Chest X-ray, PA view. Patient: 65 years old, sex F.
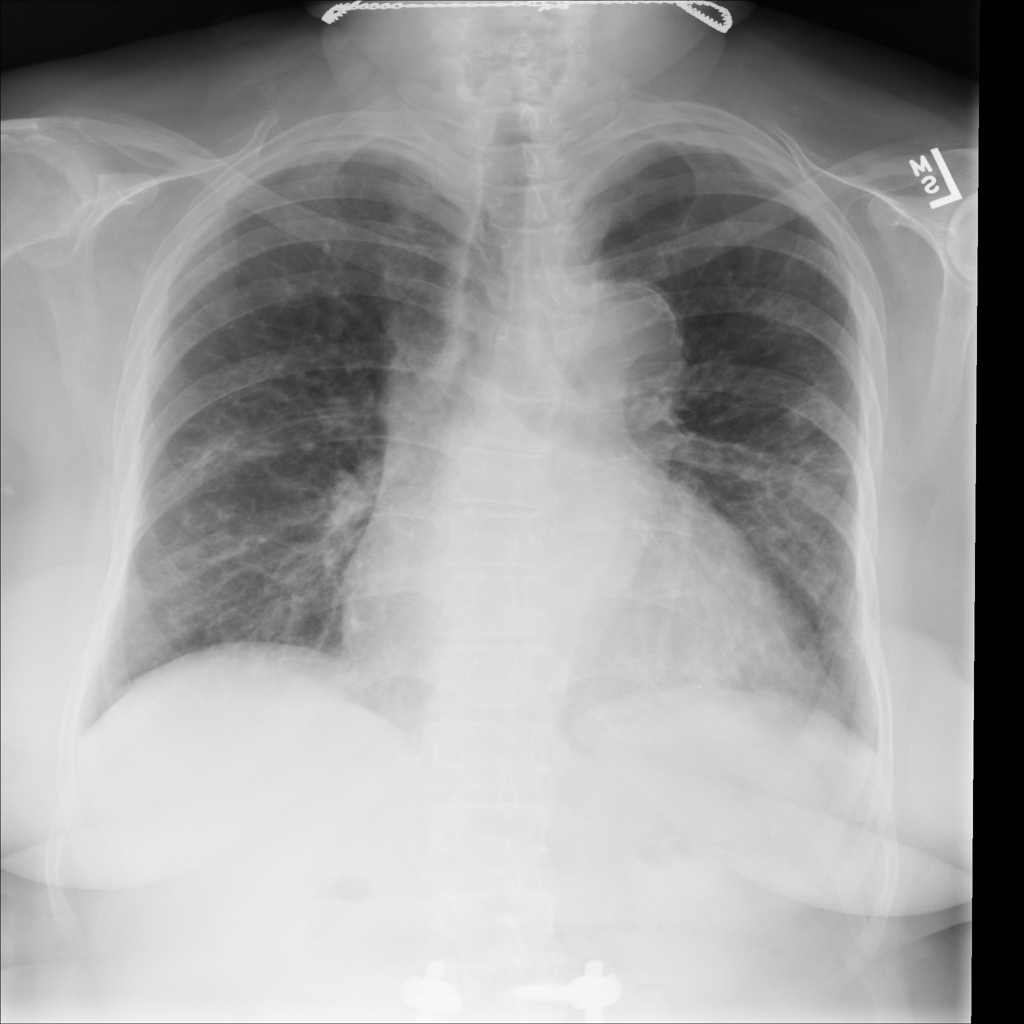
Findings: No Finding